【题型】填空题　【知识点】平面几何　【难度】easy
如图，点 $D$、$E$ 分别在 $\triangle ABC$ 的 $AB$、$AC$ 边上，$DE \parallel BC$，且 $\frac{AD}{AB} = \frac{1}{3}$，若 $\overrightarrow{DE} = \vec{a}$，$\overrightarrow{BE} = \vec{b}$，用 $\vec{a}$、$\vec{b}$ 表示$\overrightarrow{EC}$ ,则 $\overrightarrow{EC} =$ \underline{$3\vec{a} - \vec{b}$}。

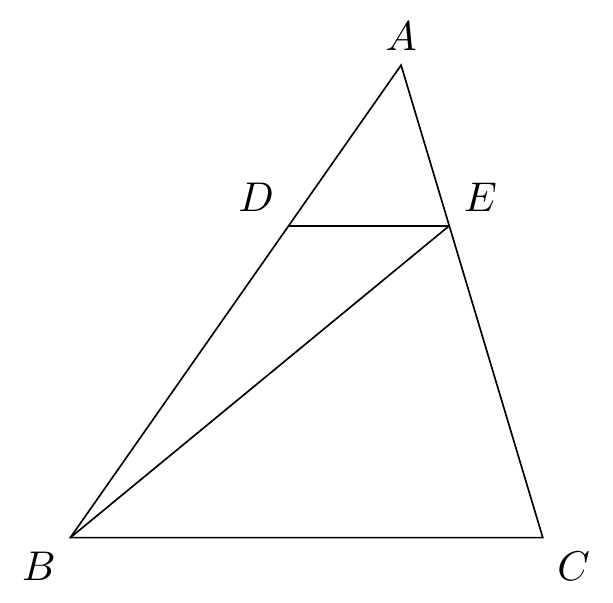
【解答】
解：$\because DE \parallel BC$，

$\frac{AD}{AB} = \frac{1}{3}$，

$\therefore \frac{DE}{BC} = \frac{1}{3}$，

又 $\because \overrightarrow{DE} = \vec{a}$，

$\therefore \overrightarrow{BC} = 3\vec{a}$，

于是 $\overrightarrow{EC} = \overrightarrow{BC} - \overrightarrow{BE} = 3\vec{a} - \vec{b}$。

故答案为：$3\vec{a} - \vec{b}$。